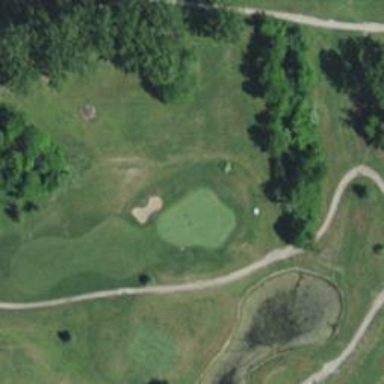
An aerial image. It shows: View of golf hole.